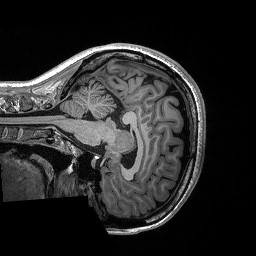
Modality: T1w
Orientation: sagittal
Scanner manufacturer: siemens
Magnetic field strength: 3 T
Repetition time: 2.3 s
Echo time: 0.00288 s